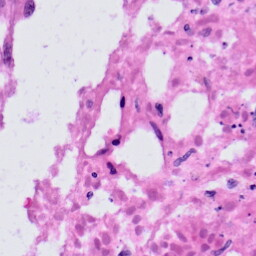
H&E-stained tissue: Skin